Interaction volume radius: 10 \u00c5
Interaction volume height: 10 \u00c5
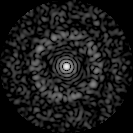
Disorder parameter: 0.8485